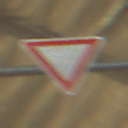
Verkehrszeichen: VorfahrtGewaehren
Umgebung: Roofed, Special
Tageszeit: MorningAfternoon
Wetter: NotSpecified
Licht: Artificial
Jahreszeit: NotSpecified
Kontrast: MediumContrast